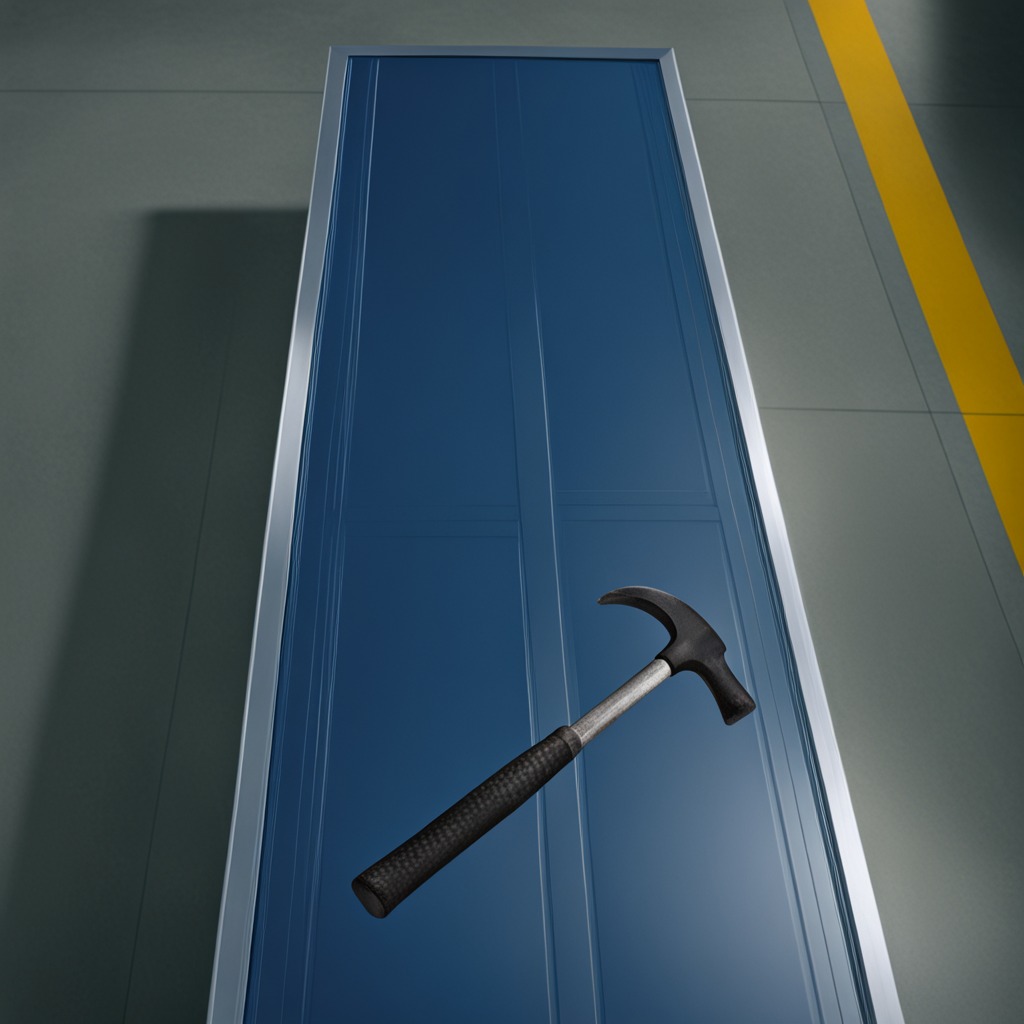
A hammer is lying on the toolbox surface in the airplane hangar workshop.